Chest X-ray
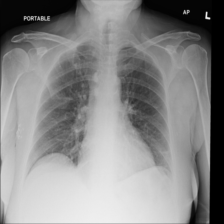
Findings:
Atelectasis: negative
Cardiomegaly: negative
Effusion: positive
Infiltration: negative
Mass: negative
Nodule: negative
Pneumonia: negative
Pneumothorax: negative
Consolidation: negative
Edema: negative
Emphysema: negative
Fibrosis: negative
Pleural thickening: negative
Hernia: negative